Field crop: maize
Growth stage: 1
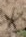
Species: salsola